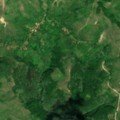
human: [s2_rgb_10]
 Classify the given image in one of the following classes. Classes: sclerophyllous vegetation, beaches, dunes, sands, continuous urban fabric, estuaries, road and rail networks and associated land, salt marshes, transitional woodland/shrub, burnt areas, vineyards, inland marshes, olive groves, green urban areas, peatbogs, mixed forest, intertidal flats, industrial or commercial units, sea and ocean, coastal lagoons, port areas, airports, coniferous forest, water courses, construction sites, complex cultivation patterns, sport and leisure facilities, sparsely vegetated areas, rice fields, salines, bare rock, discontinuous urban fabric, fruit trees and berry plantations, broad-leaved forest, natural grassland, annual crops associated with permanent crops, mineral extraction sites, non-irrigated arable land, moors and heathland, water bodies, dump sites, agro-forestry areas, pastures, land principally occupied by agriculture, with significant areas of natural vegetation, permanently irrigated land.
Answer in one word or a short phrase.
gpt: pastures, complex cultivation patterns, land principally occupied by agriculture, with significant areas of natural vegetation, broad-leaved forest